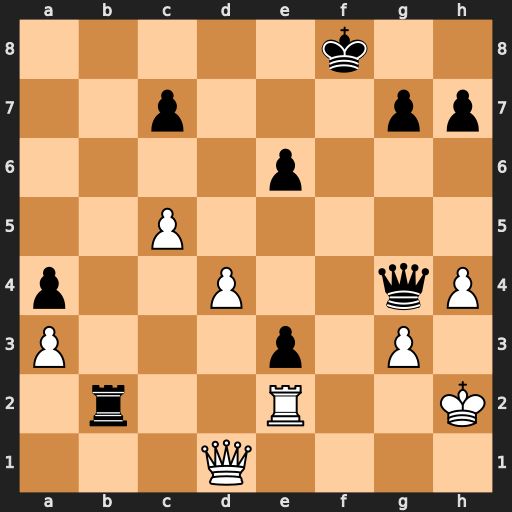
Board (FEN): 5k2/2p3pp/4p3/2P5/p2P2qP/P3p1P1/1r2R2K/3Q4
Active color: w
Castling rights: -
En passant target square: -
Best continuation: Qf1+ Ke7 Rxb2